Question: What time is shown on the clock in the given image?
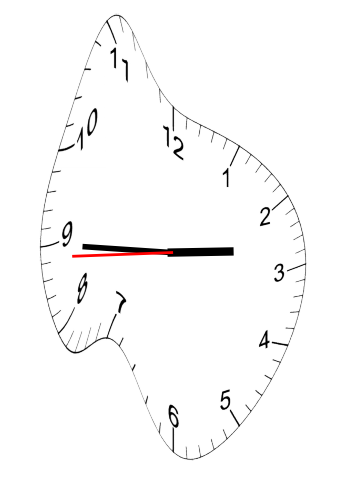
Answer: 02:44:44